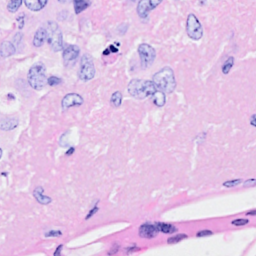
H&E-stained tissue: Breast